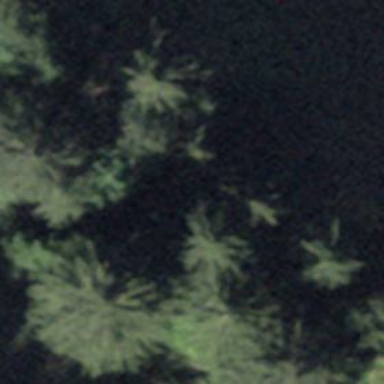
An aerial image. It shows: Forest area.